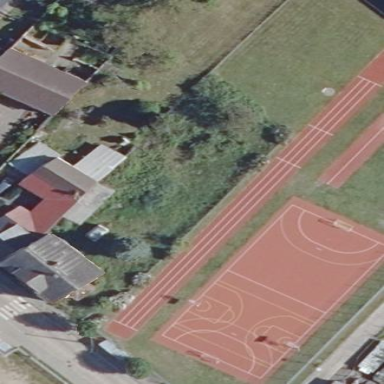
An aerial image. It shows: Track located within leisure land area.